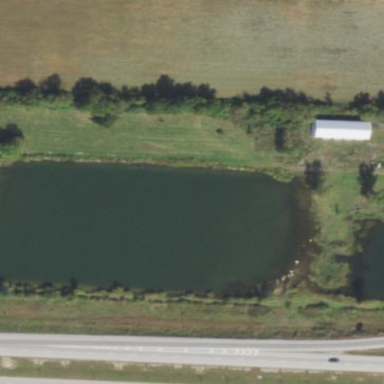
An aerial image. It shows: Pond surrounded by natural water.